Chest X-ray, PA view. Patient: 43 years old, sex F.
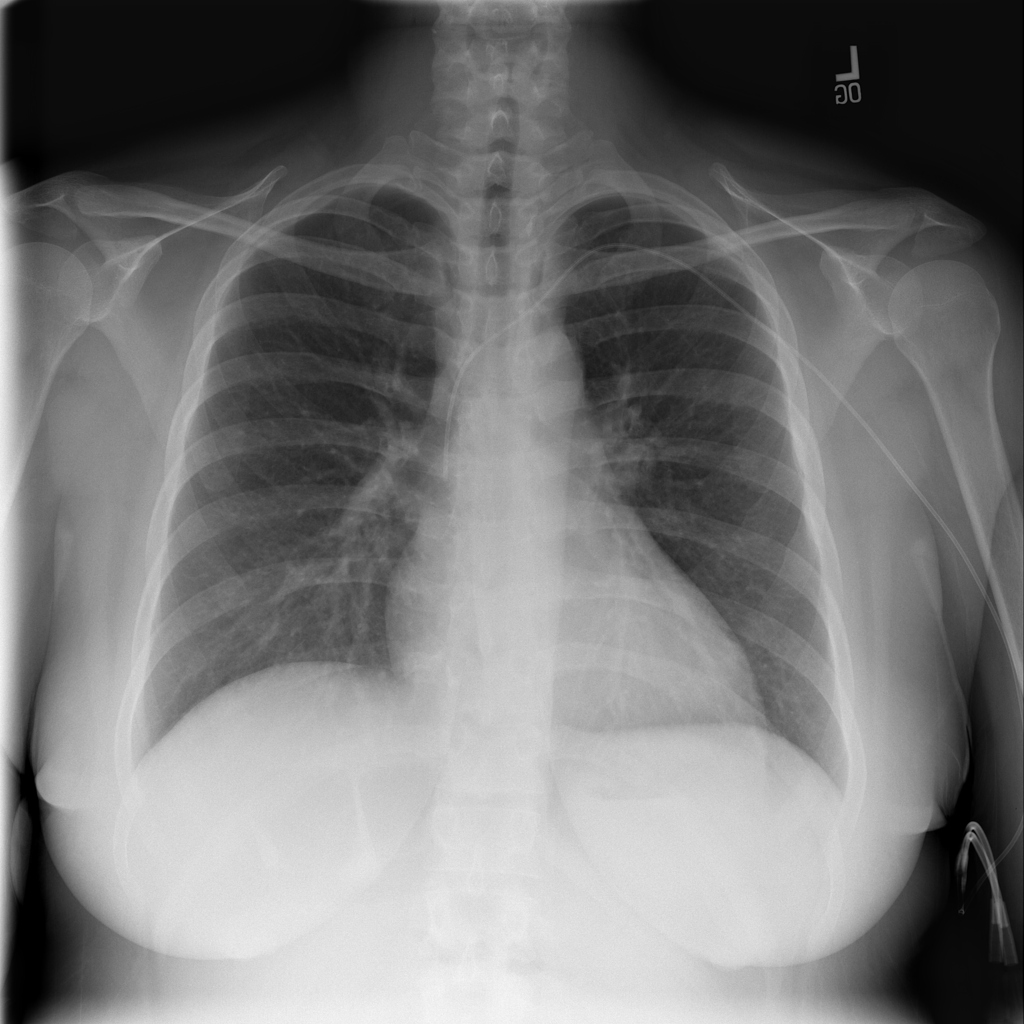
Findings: Infiltration